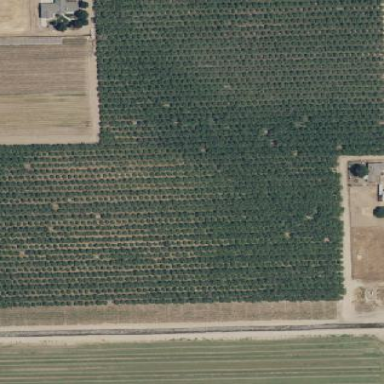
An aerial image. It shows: Orchard.